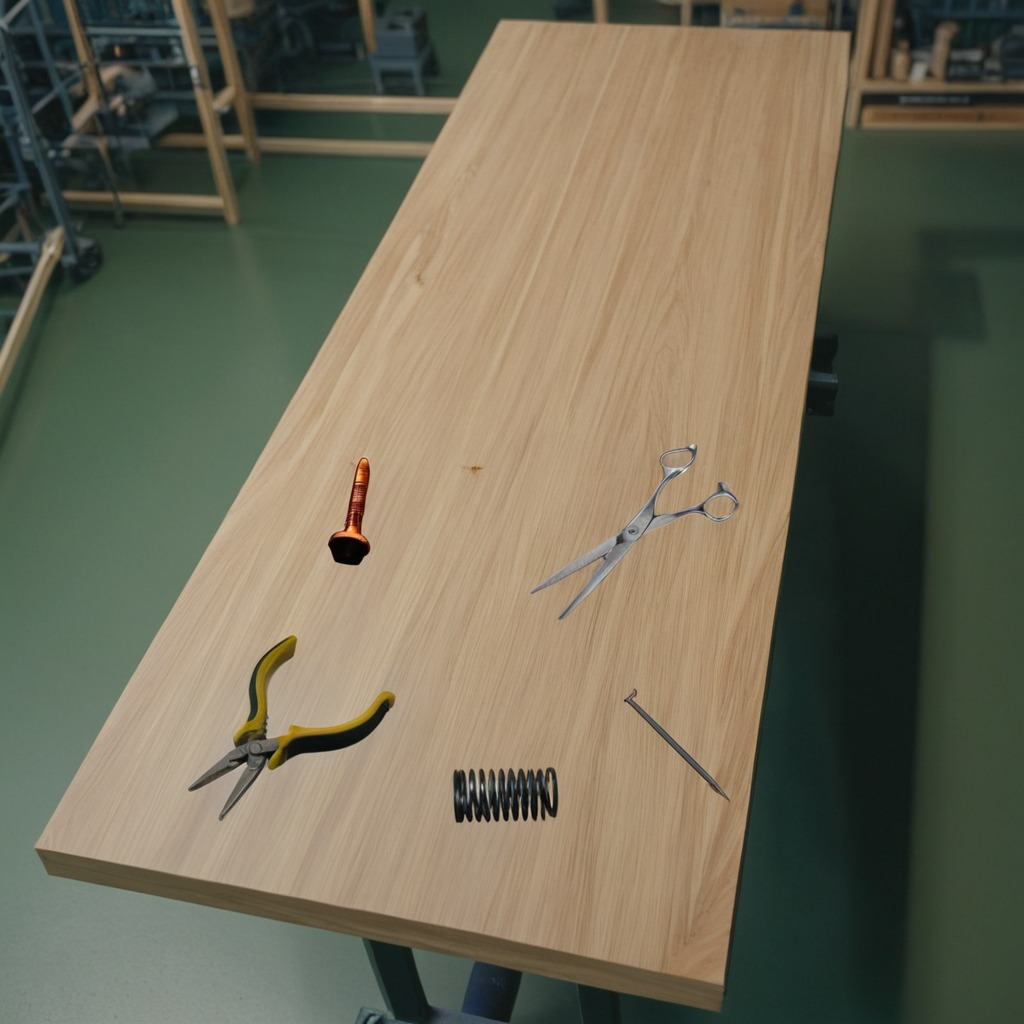
A metal machine screw, an iron nail, pliers, a coiled metal spring, and a pair of scissors are lying on the workbench inside a coastal fishing gear workshop.